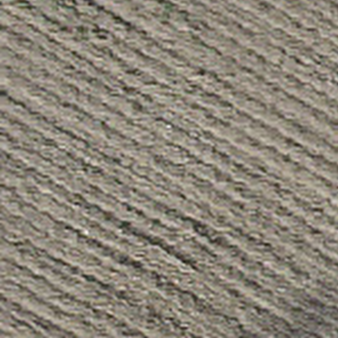
Label: other